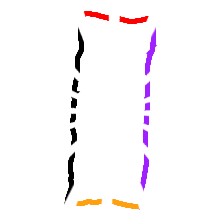
Shape: rectangle